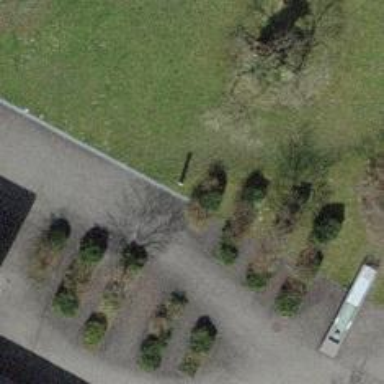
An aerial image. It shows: Bench.